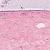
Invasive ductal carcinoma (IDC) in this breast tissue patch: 0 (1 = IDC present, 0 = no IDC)